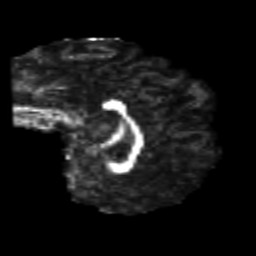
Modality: FA
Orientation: sagittal
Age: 22
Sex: male
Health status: healthy
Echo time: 0.074 s